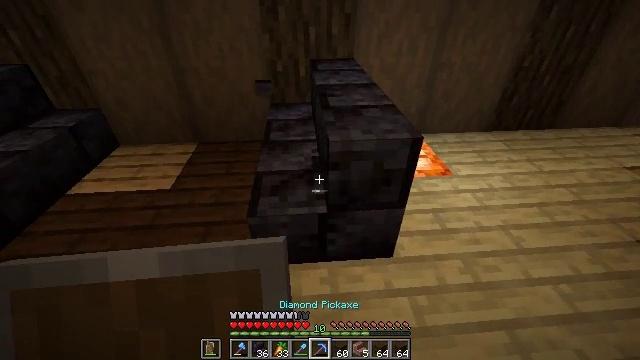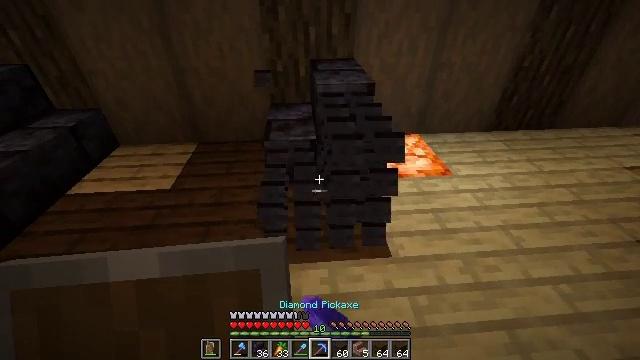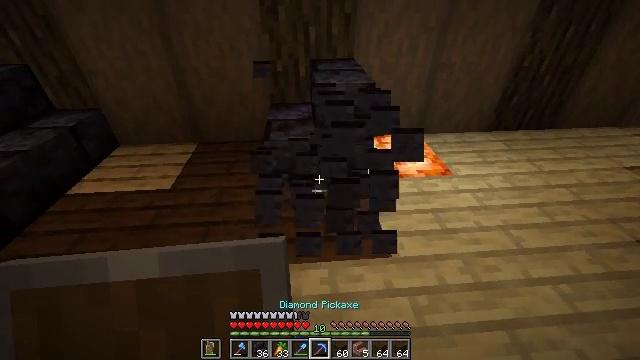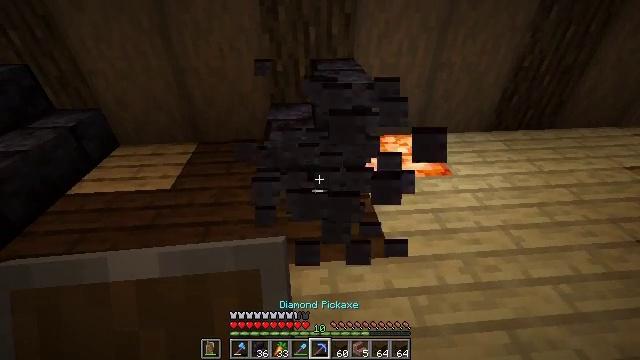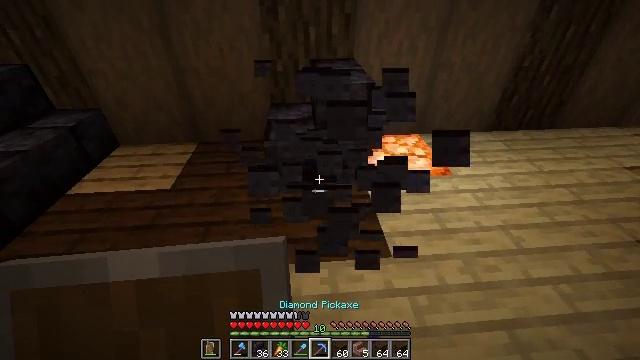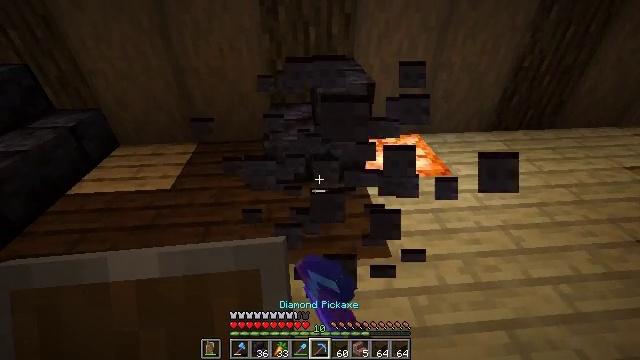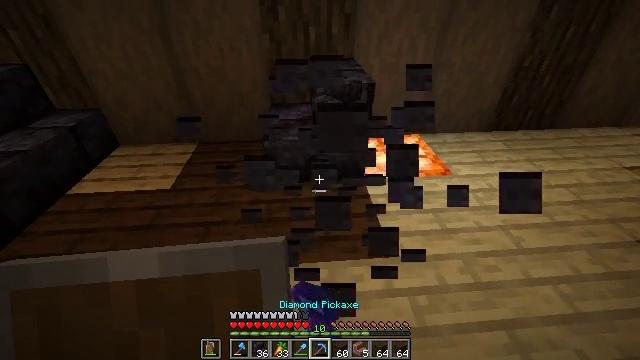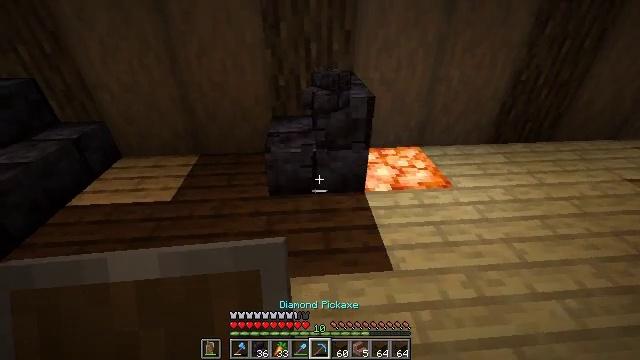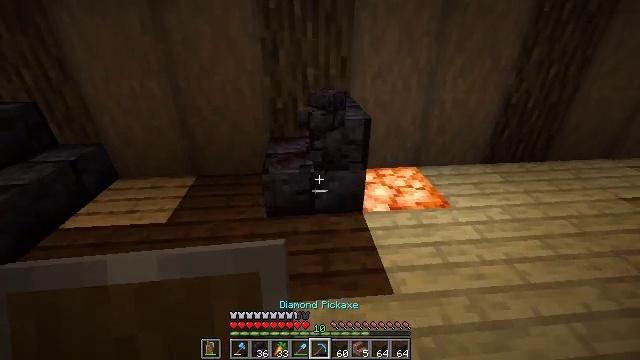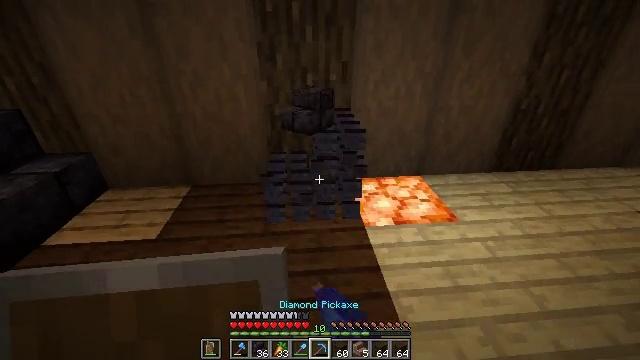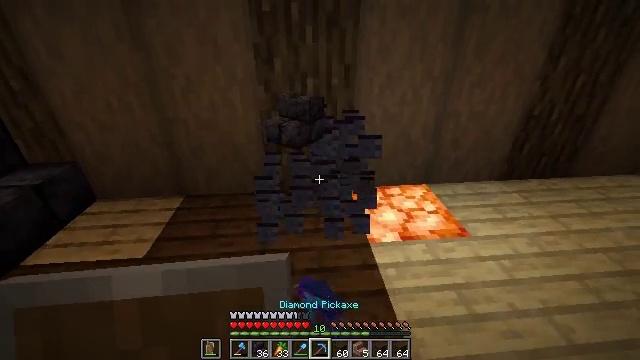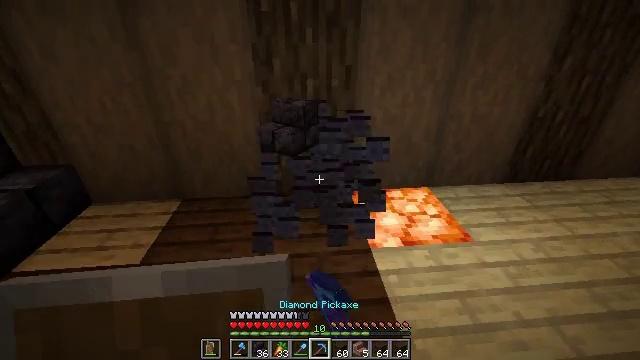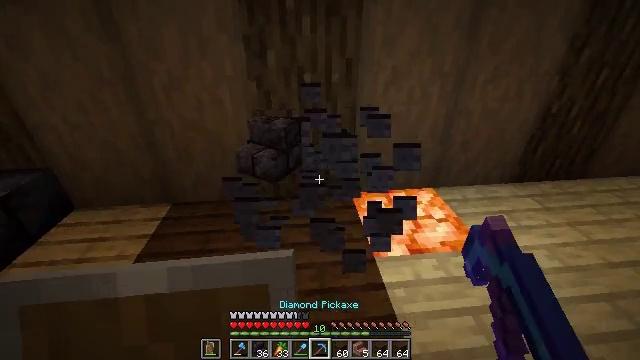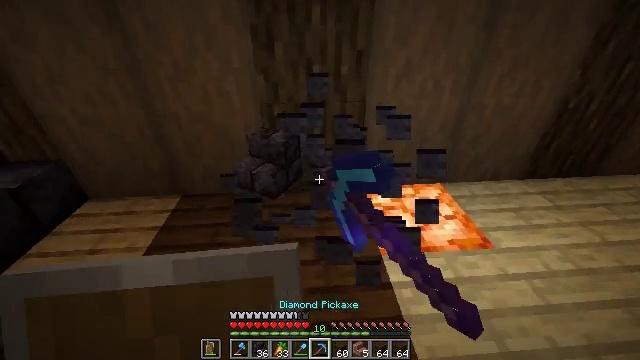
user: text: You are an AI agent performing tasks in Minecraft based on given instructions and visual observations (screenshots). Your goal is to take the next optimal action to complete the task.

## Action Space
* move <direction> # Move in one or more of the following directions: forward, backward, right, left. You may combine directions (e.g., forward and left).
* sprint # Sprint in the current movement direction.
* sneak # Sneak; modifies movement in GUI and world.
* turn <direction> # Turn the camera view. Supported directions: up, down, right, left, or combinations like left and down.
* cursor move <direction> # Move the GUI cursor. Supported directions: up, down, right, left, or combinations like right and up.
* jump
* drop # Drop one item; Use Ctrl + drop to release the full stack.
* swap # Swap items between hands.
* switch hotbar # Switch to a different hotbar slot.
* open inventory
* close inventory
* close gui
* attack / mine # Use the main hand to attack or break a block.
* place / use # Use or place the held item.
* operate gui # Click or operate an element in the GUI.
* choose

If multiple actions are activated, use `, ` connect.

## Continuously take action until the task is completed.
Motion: motion action
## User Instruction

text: Gather the polished blackstone brick stairs for re-use.
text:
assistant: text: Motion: attack / mine
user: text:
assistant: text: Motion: attack / mine
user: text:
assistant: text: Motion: attack / mine
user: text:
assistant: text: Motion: attack / mine
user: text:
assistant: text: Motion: attack / mine
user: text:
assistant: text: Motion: attack / mine
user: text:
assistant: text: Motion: turn up, attack / mine
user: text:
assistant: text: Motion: move forward, turn up, attack / mine
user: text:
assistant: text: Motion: move forward, attack / mine
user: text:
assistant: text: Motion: move forward, attack / mine
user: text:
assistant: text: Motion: attack / mine
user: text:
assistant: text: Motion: move forward, turn down, attack / mine
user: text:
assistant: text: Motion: move forward, turn left and down
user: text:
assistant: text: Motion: no_op